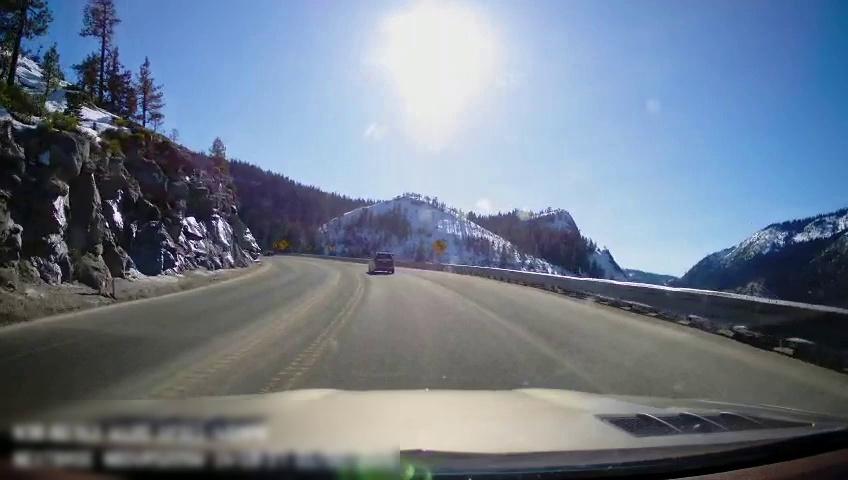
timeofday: Day
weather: Sunny
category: Drivable Space
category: Vehicles | SUV
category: Lanes | Current Lane
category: Lanes | Alternate Lane
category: Lanes | Current Lane
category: Lanes | Opposite Lane
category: Traffic | Signs
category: Traffic | Signs